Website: home-depot
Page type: payment
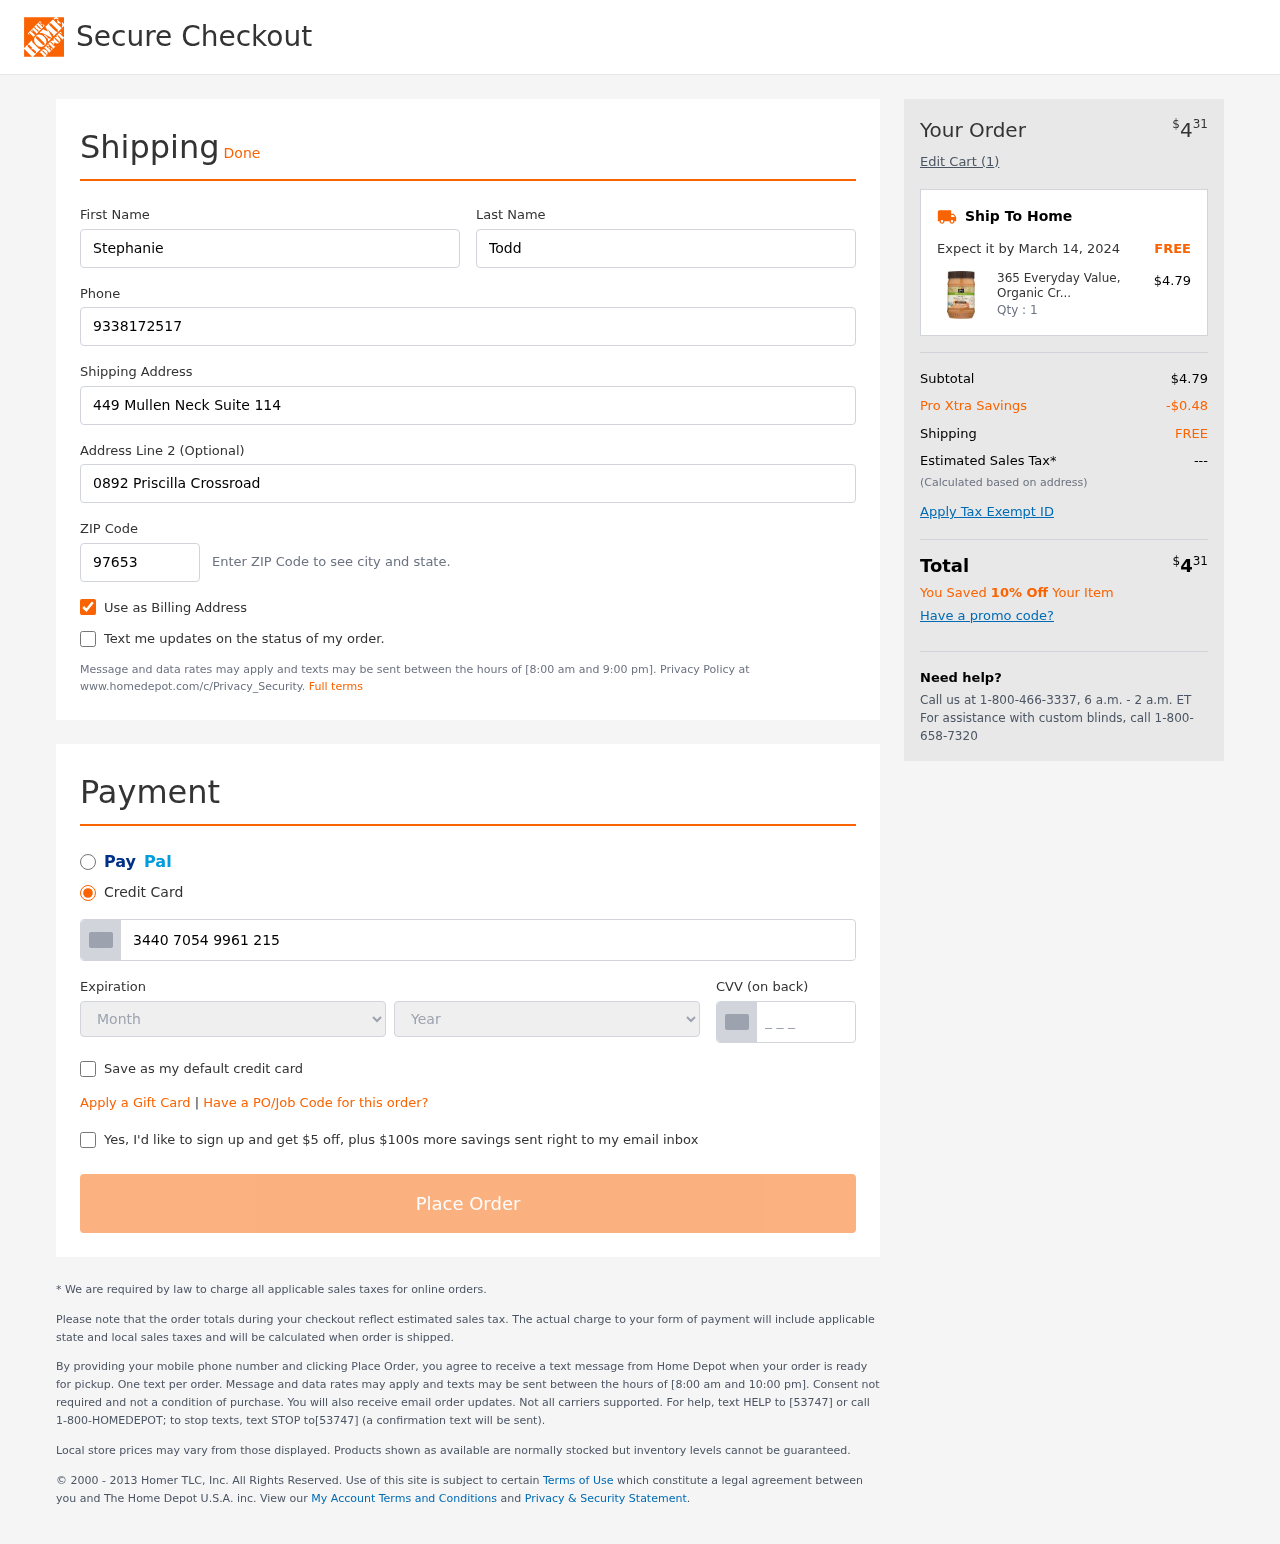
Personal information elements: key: PII_CARD_CVV
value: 0898
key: PII_CARD_EXPIRY_MONTH
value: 03
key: PII_CARD_EXPIRY_YEAR
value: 28
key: PII_CARD_NUMBER
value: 3440 7054 9961 215
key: PII_FIRSTNAME
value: Stephanie
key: PII_LASTNAME
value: Todd
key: PII_PHONE
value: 9338172517
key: PII_POSTCODE
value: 97653
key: PII_STREET
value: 449 Mullen Neck Suite 114
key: PII_STREET2
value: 0892 Priscilla Crossroad
Product elements: key: PRODUCT1_NAME
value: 365 Everyday Value, Organic Creamy Peanut Butter, Unsweetened, 16 oz
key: PRODUCT1_PRICE
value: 4.79
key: PRODUCT1_QUANTITY
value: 1
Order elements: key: ORDER_TOTAL
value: $431
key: ORDER_NUM_ITEMS
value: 1
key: ORDER_DELIVERY_DATE
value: March 14, 2024
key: ORDER_SUBTOTAL
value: $4.79
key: ORDER_DISCOUNT
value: -$0.48
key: ORDER_SHIPPING_COST
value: FREE